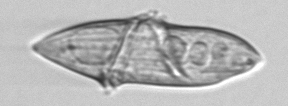
Label: Gyrodinium